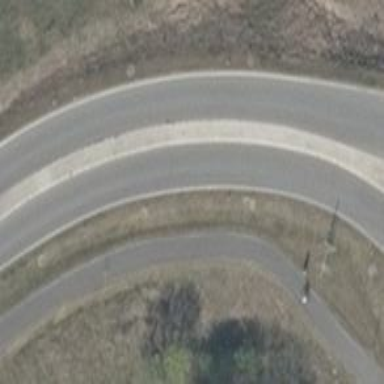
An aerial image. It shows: Tertiary road with separate asphalt cycleway and sidewalk.